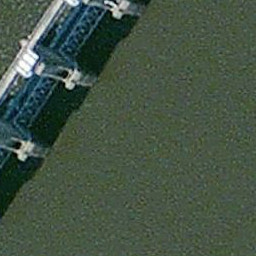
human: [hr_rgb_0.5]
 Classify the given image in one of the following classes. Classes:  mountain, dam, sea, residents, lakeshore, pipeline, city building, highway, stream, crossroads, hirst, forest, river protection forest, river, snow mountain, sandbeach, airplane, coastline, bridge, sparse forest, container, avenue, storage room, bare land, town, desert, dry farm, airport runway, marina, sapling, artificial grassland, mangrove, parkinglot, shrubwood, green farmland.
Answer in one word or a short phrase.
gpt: dam